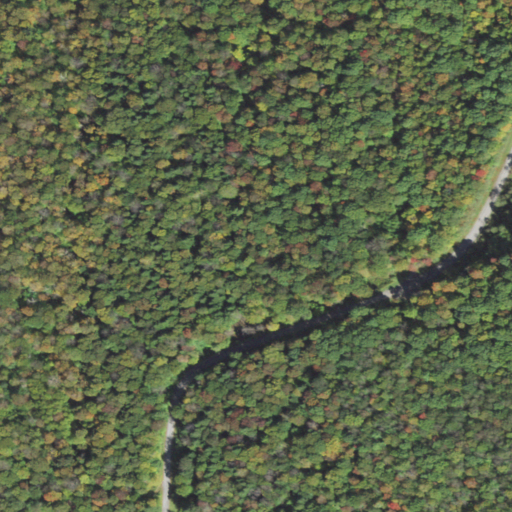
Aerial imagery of gap in Pennsylvania named Bobs Creek Gap containing deciduous forest, mixed forest, and evergreen forest